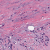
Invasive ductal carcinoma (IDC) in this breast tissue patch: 1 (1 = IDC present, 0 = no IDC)